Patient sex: M
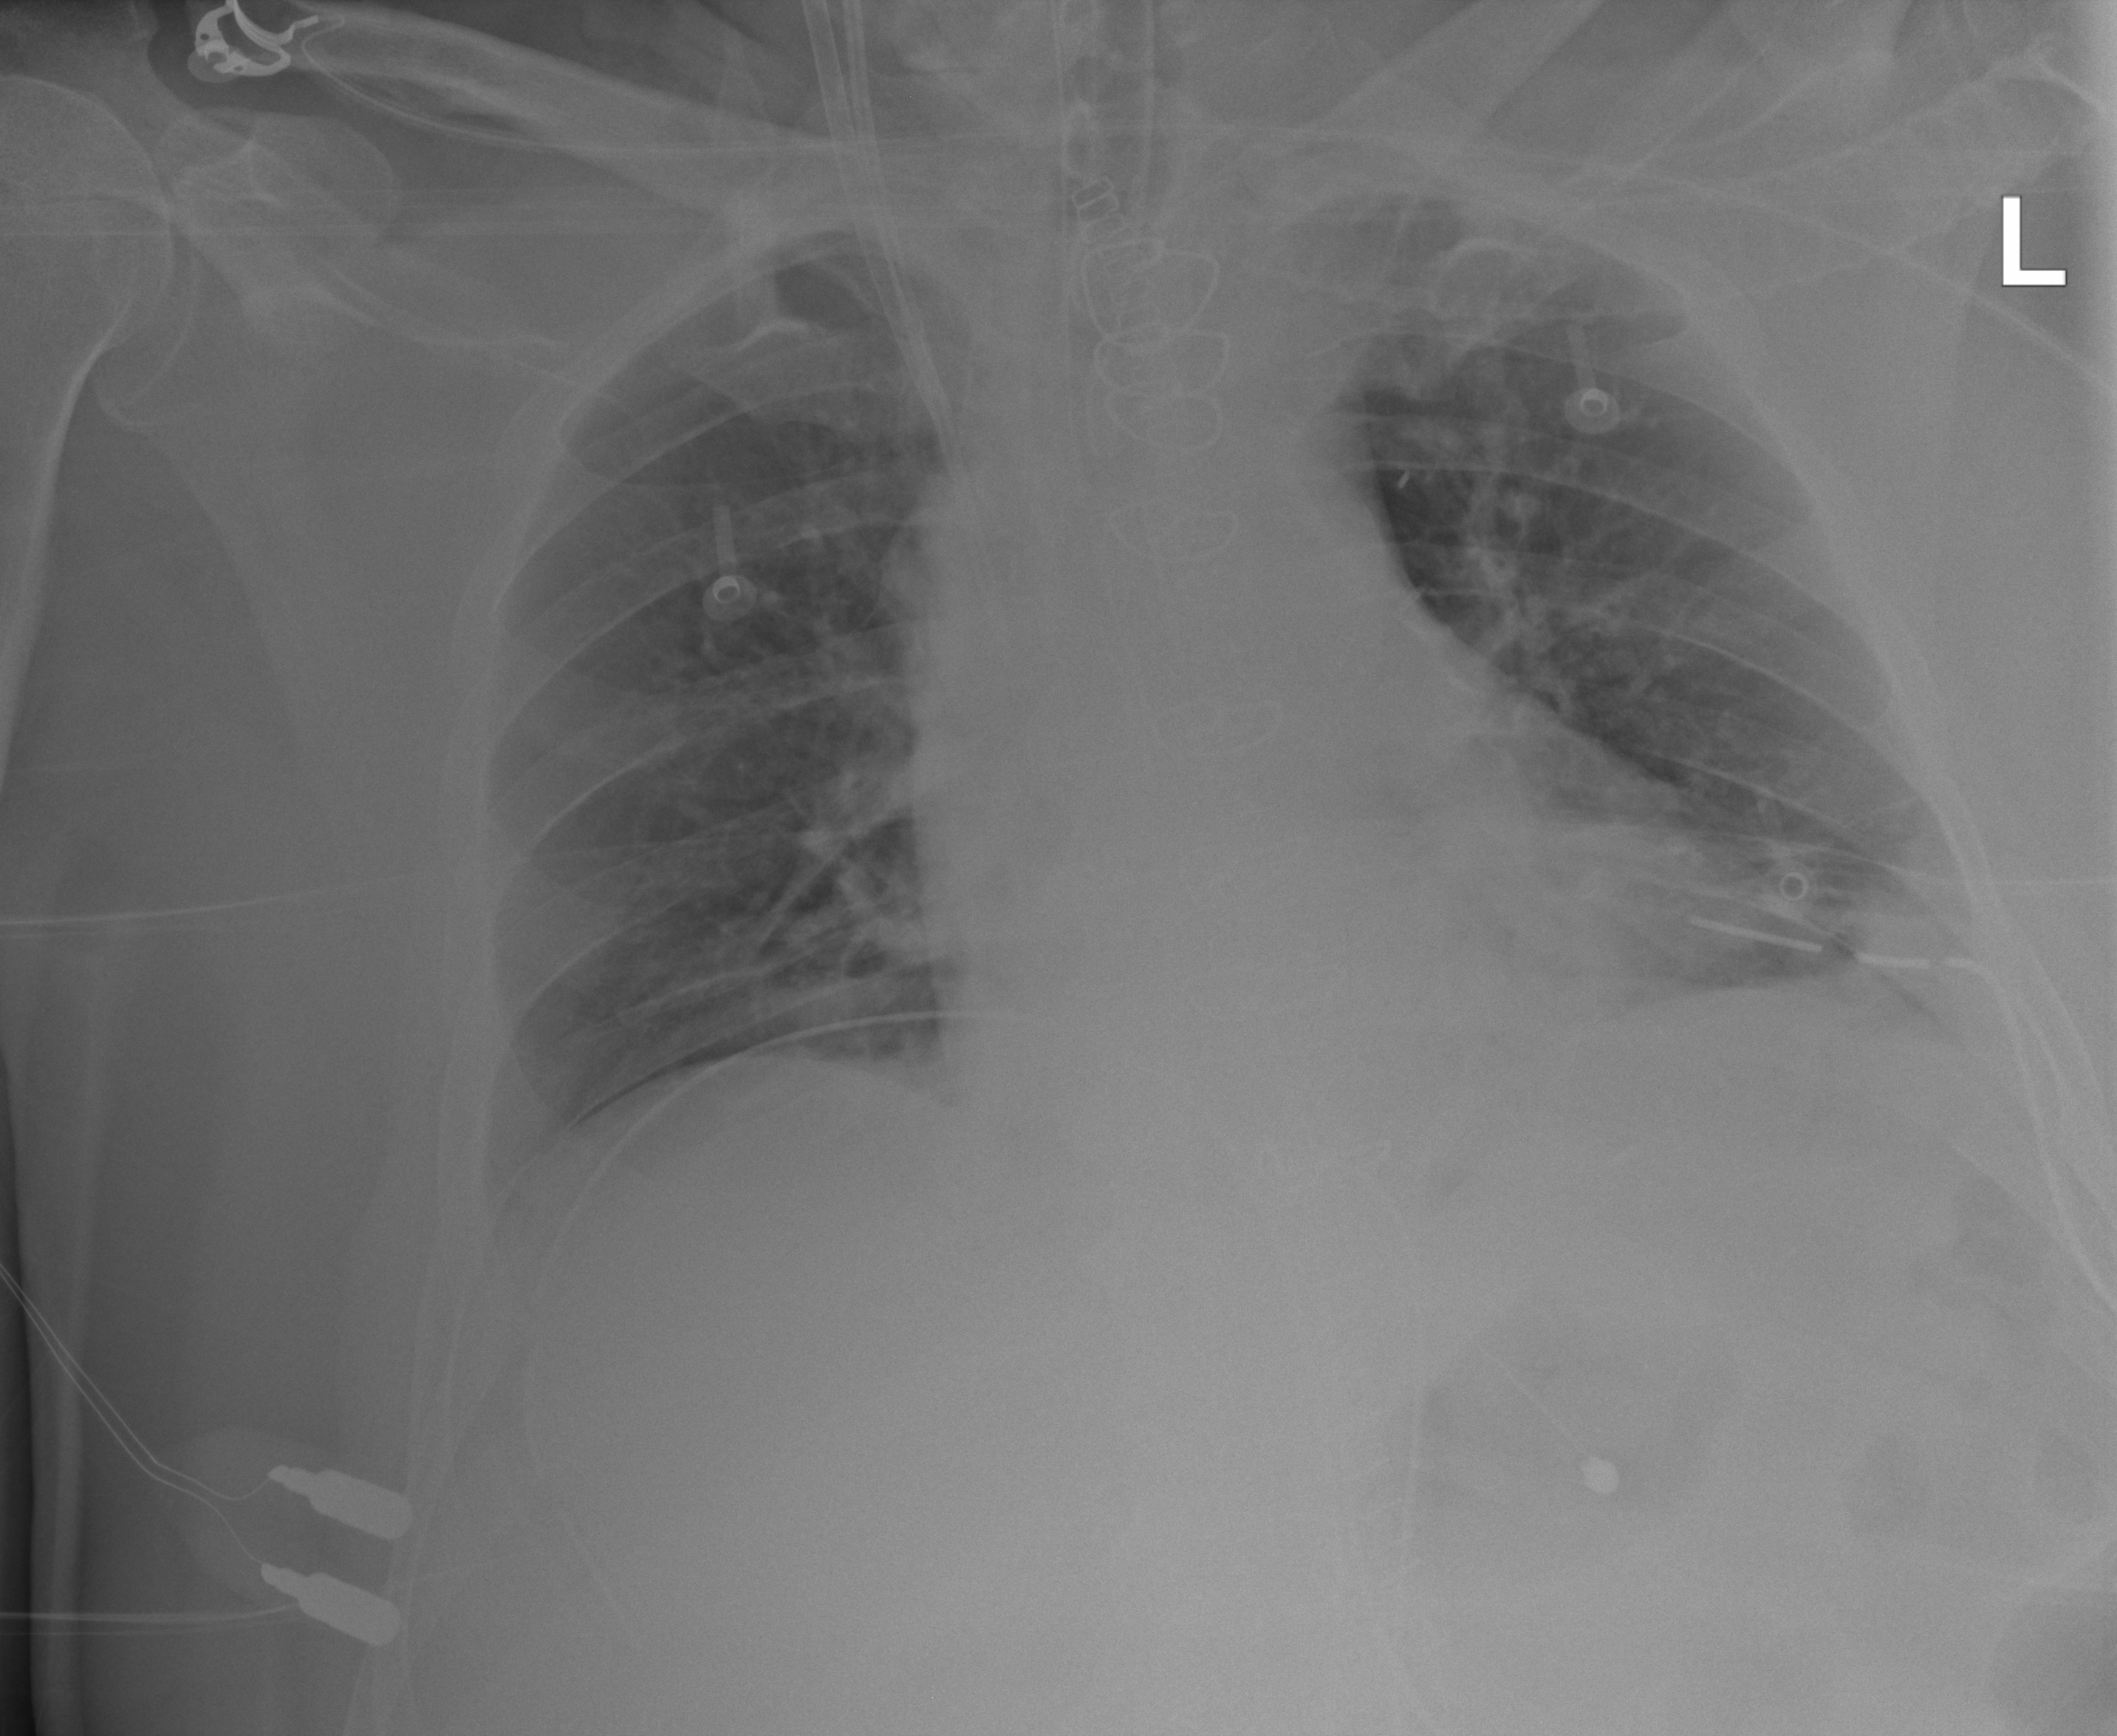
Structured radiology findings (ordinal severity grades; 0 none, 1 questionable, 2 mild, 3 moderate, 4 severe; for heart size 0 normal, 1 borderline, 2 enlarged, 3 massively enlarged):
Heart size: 1
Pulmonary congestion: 0
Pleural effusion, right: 0
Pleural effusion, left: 0
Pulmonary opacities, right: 0
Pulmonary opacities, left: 0
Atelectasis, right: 2
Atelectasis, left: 2